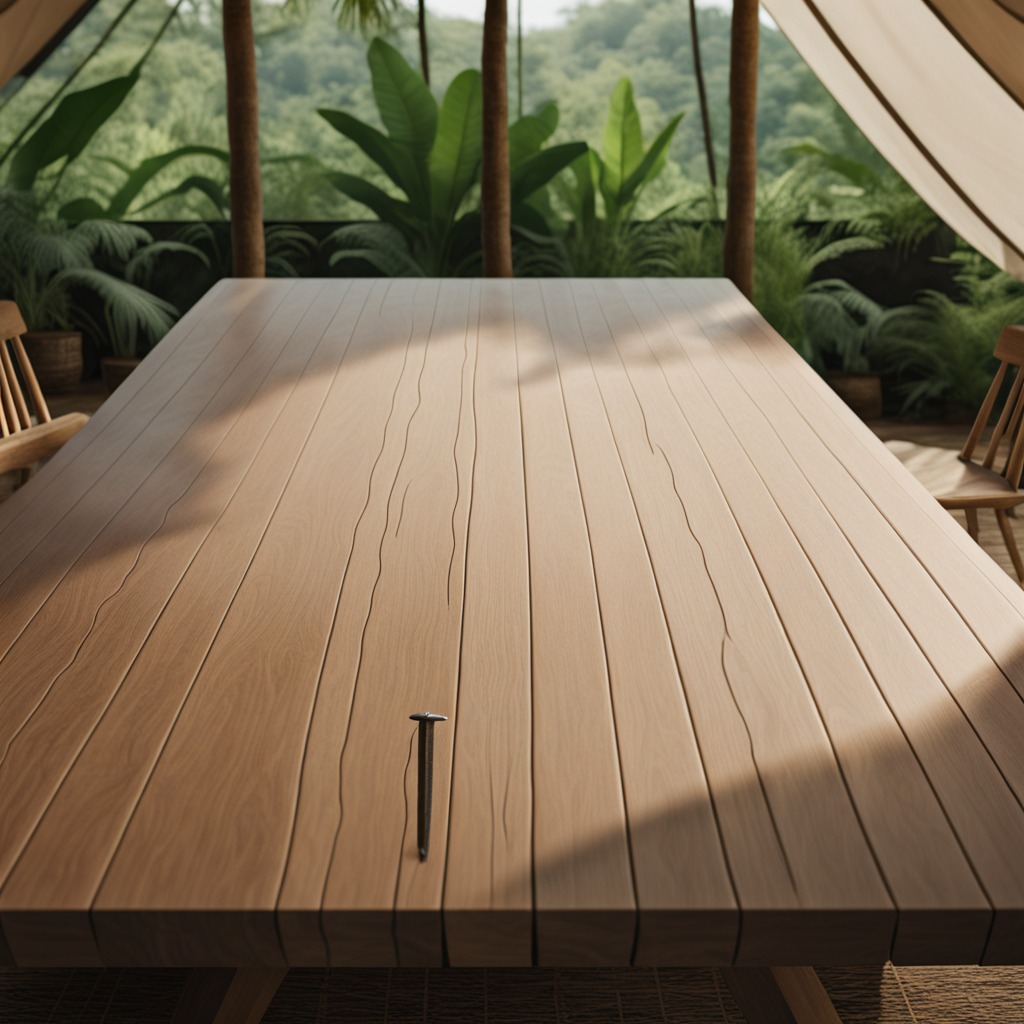
A iron nail is lying on a wooden table inside a jungle field workshop tent humid ambient light worn but.